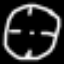
Label: clock